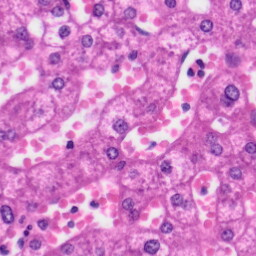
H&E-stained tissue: Liver